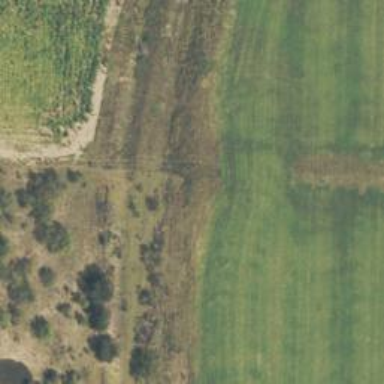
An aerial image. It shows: Abandoned railway.